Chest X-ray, PA view. Patient: 43 years old, sex M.
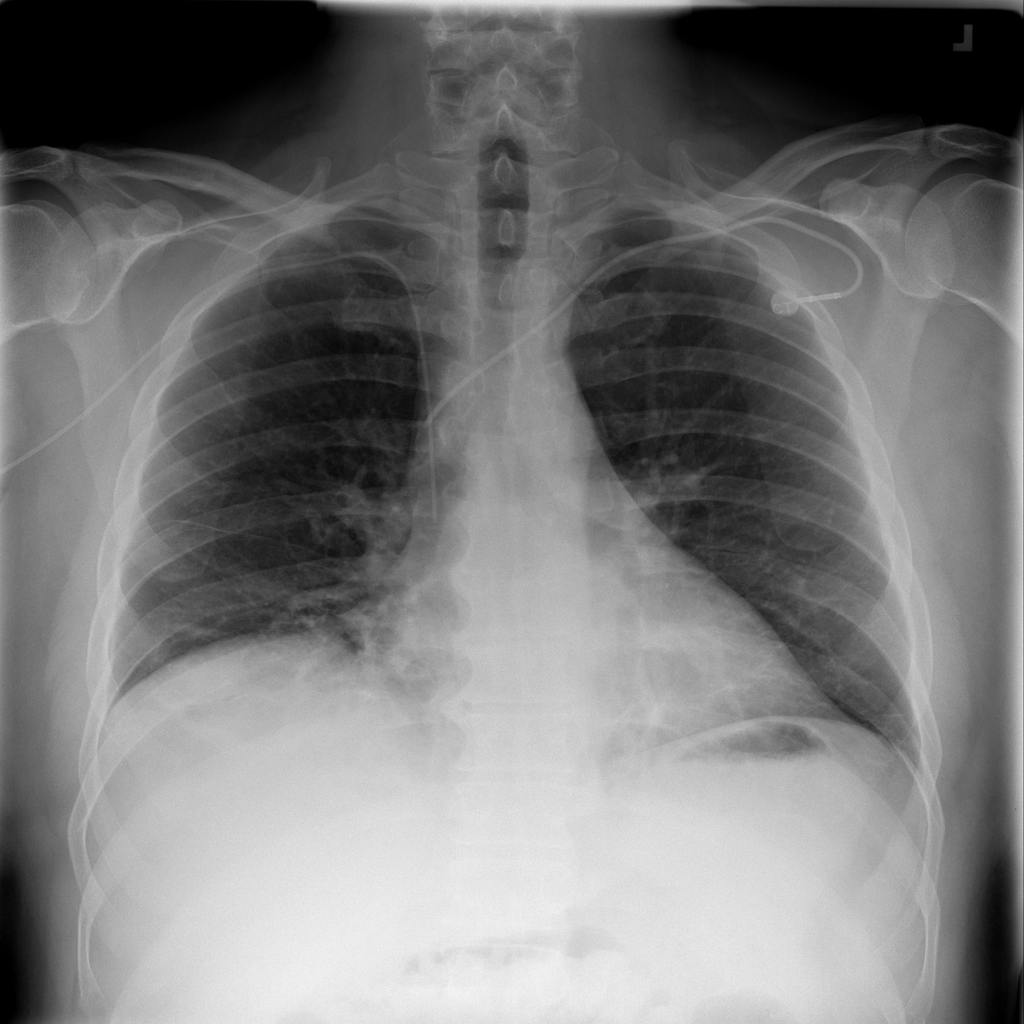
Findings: No Finding